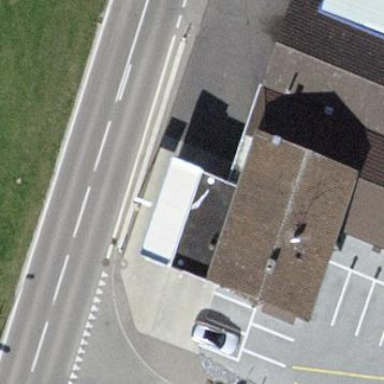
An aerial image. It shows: View of roof of building.